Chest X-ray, PA view. Patient: 75 years old, sex F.
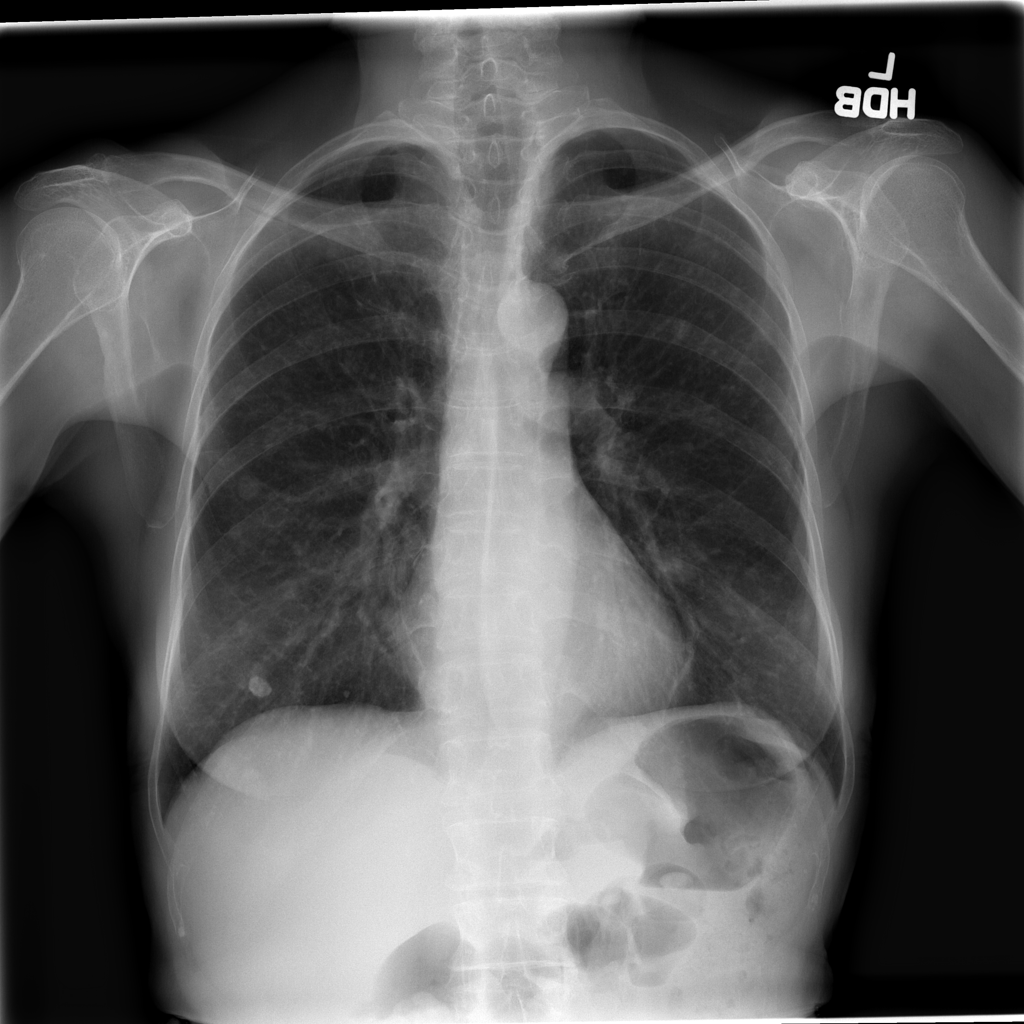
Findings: Nodule